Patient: sex M, age 34
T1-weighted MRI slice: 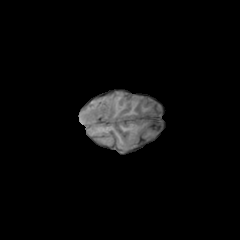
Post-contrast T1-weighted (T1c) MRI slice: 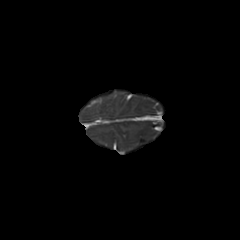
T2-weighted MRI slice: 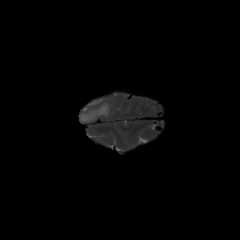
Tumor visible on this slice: yes
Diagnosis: Astrocytoma, IDH-mutant
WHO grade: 4